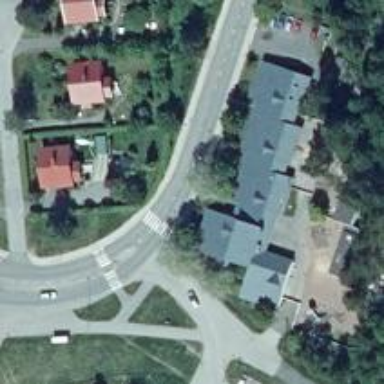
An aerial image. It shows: Marked crossing on asphalt footway.